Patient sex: M
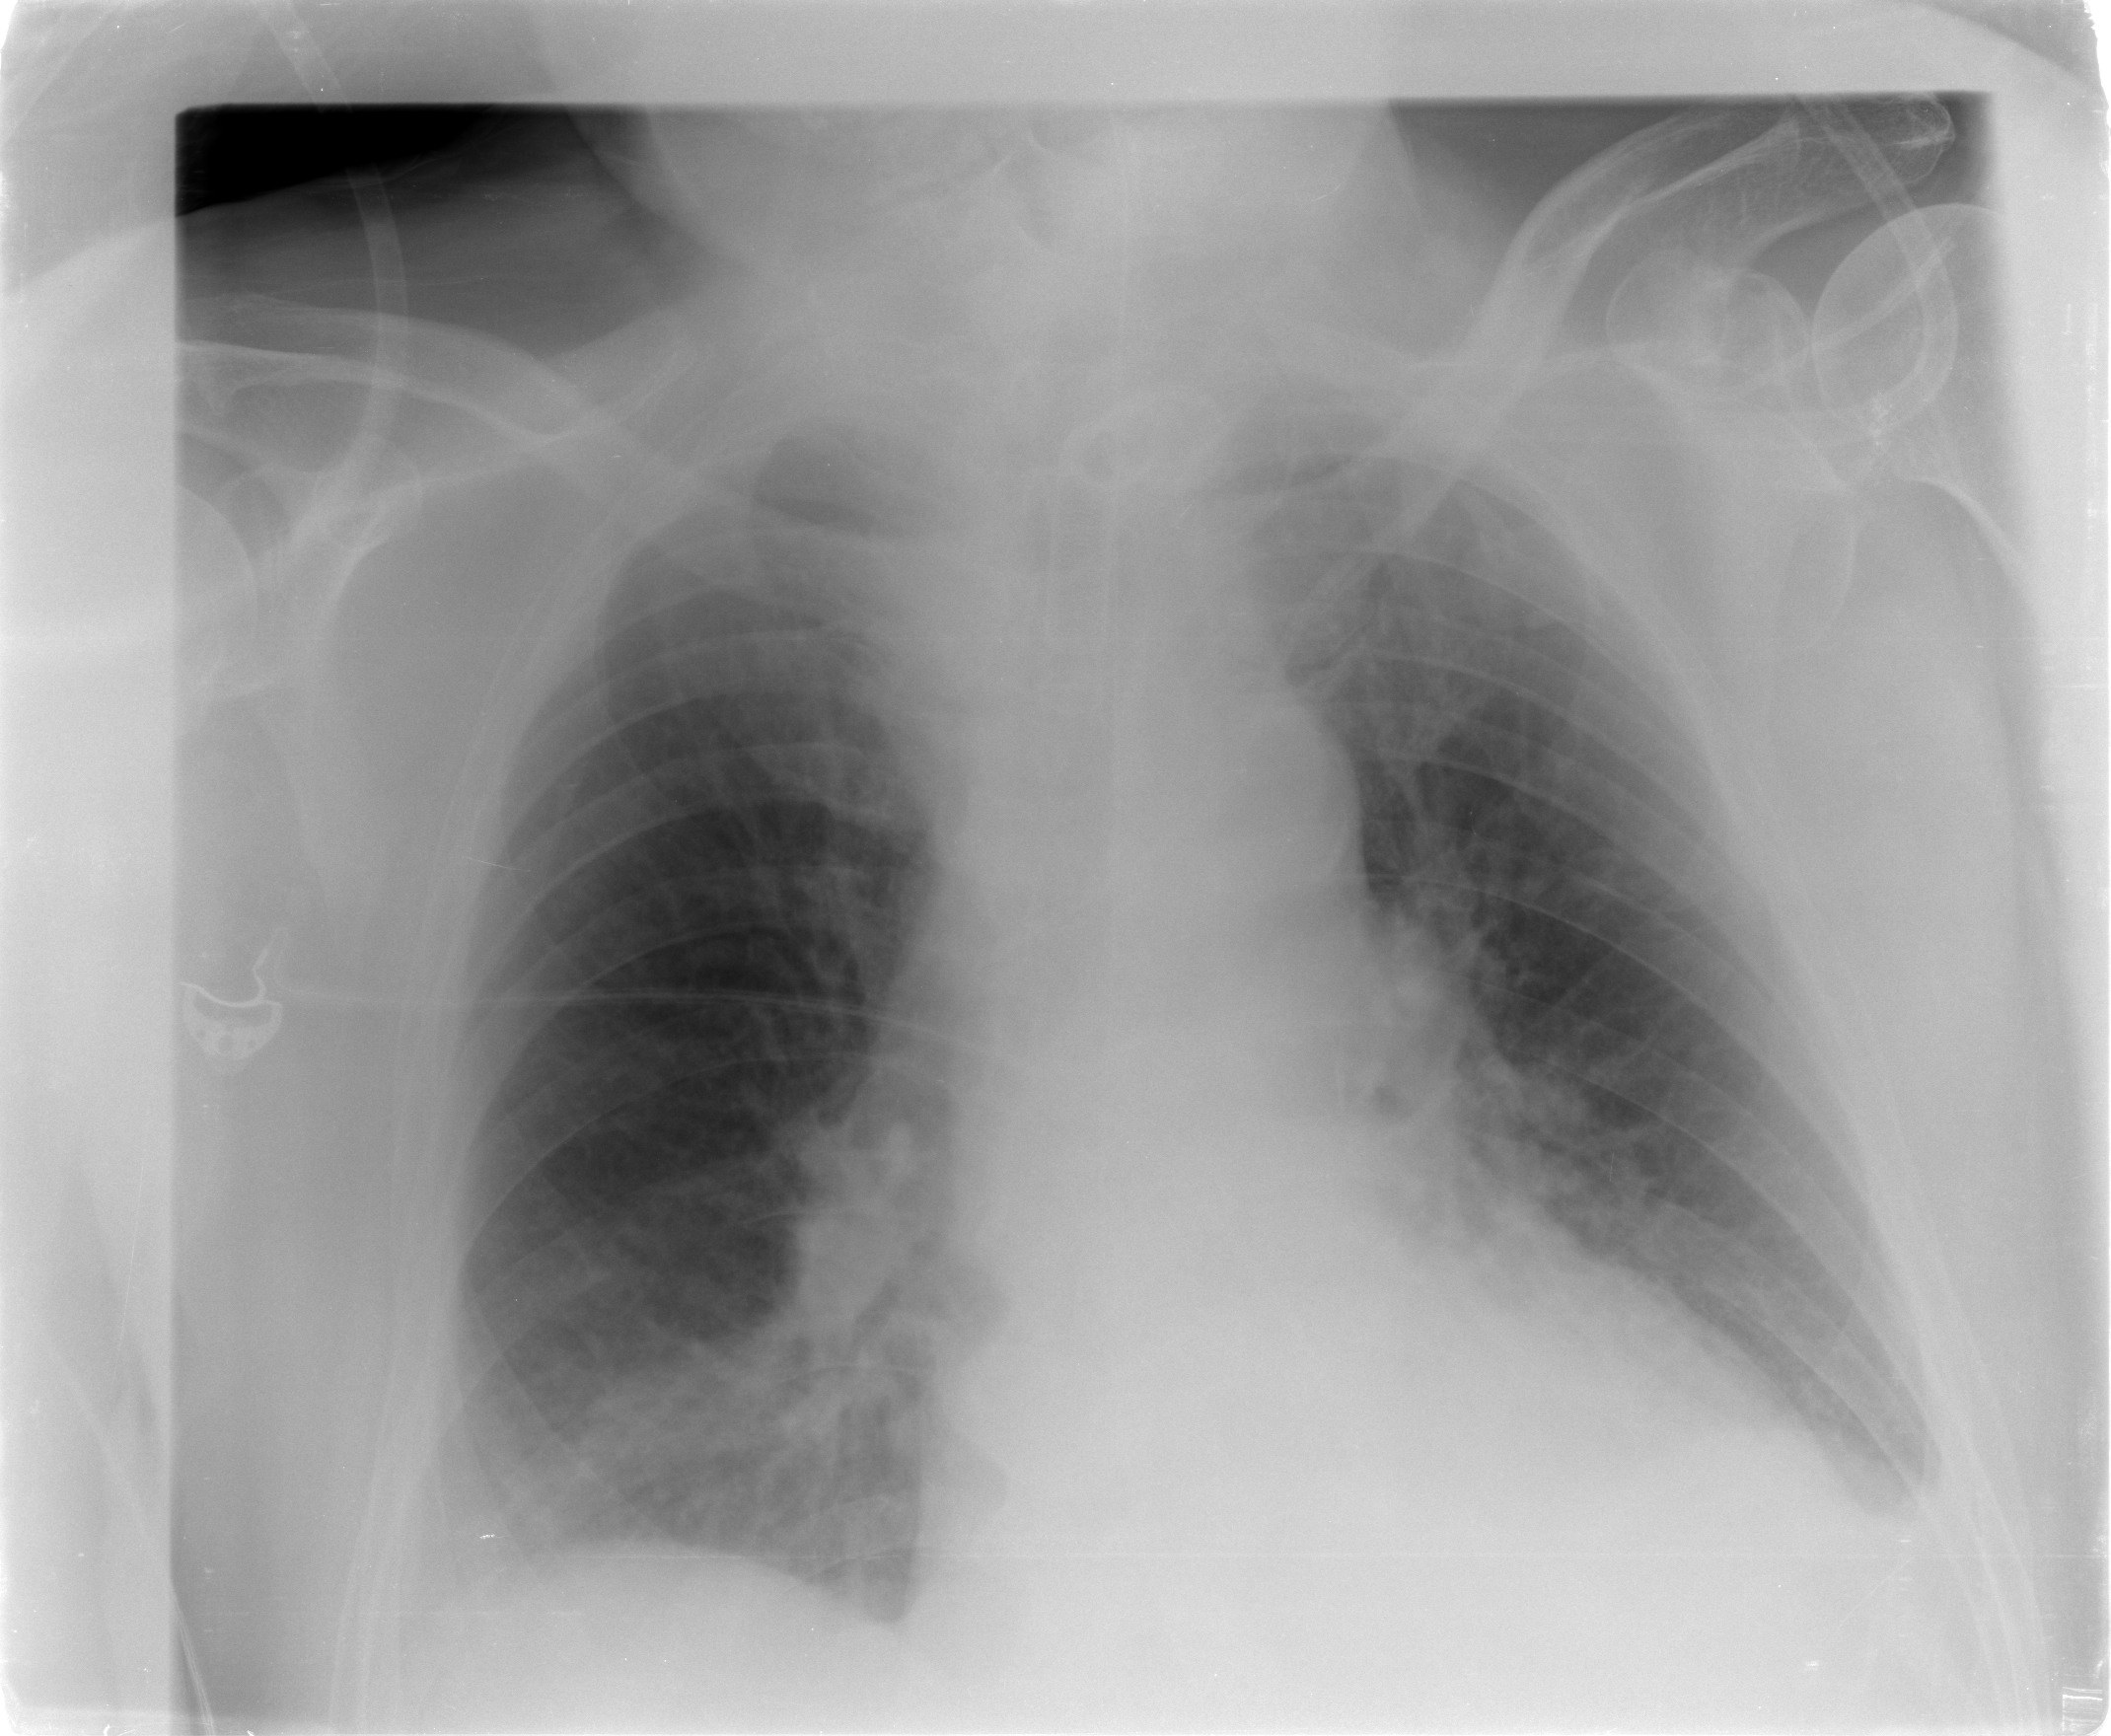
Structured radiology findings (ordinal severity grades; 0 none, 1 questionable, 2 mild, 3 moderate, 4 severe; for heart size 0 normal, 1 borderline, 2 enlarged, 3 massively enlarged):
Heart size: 1
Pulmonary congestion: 1
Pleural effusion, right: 1
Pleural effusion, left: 2
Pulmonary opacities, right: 2
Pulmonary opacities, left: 0
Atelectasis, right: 2
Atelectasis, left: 2